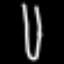
Label: fork